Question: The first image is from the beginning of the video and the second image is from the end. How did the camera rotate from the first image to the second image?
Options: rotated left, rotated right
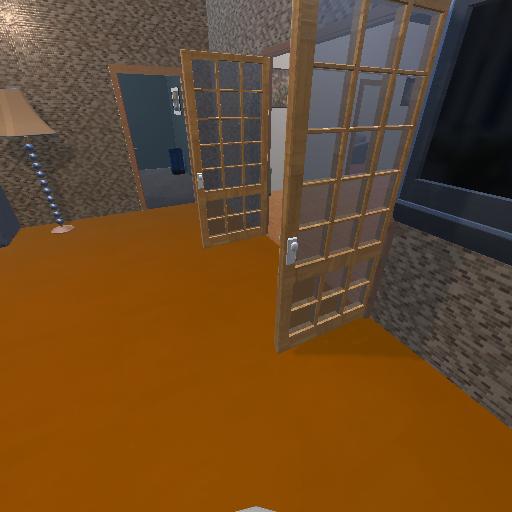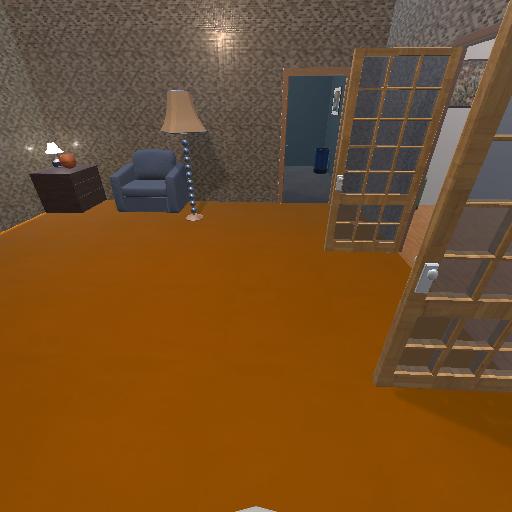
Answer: rotated left